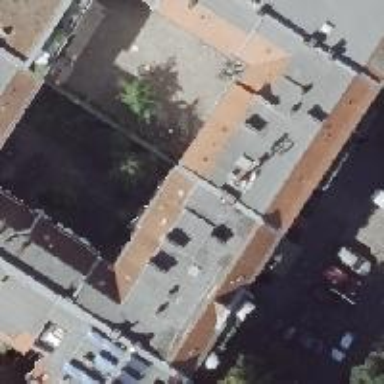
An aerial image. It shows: Café.